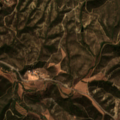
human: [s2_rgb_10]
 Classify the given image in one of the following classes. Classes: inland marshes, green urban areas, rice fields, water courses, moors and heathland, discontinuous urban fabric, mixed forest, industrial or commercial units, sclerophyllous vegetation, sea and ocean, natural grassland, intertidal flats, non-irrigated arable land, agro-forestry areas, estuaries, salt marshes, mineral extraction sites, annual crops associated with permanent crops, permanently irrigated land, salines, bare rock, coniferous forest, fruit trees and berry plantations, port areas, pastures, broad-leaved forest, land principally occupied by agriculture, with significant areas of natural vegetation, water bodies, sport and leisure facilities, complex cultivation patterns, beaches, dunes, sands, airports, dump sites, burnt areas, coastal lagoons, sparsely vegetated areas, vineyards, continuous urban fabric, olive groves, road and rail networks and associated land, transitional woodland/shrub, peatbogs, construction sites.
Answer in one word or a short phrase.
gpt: complex cultivation patterns, land principally occupied by agriculture, with significant areas of natural vegetation, broad-leaved forest, transitional woodland/shrub